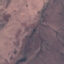
Label: HerbaceousVegetation